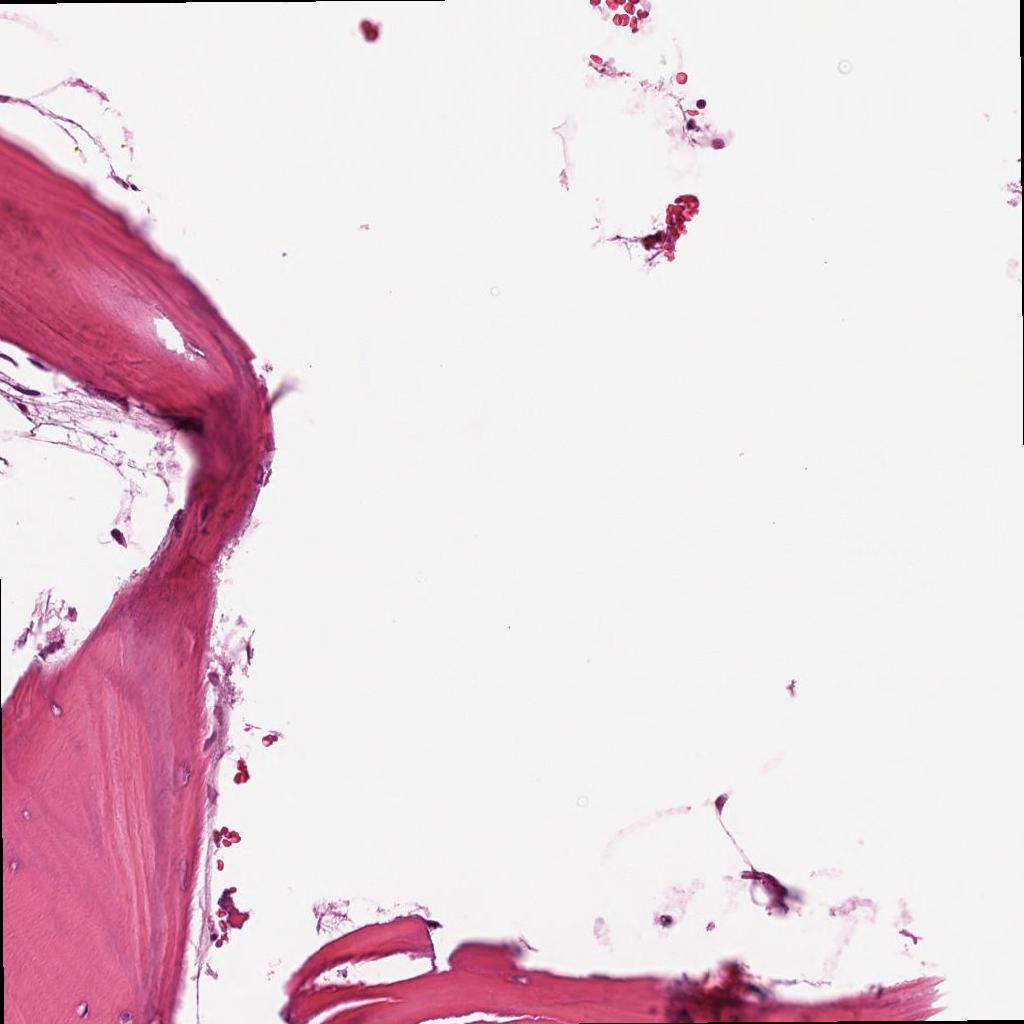
Label: Non-Tumor